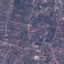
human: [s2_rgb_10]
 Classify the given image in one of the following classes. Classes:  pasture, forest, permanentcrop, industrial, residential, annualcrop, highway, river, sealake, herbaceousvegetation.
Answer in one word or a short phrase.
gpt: Residential